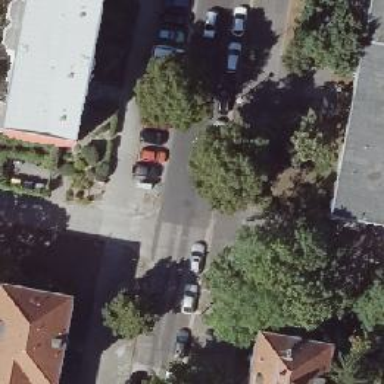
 with the left sidewalk having asphalt surface."